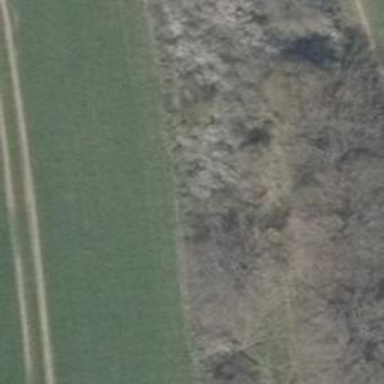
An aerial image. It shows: Abandoned railway.